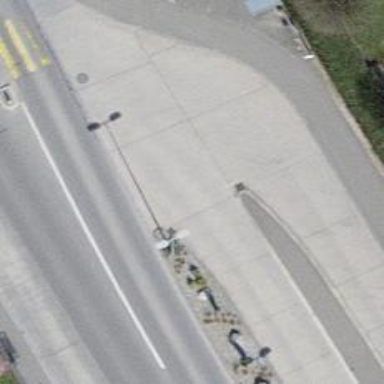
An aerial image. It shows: Service road with concrete surface.